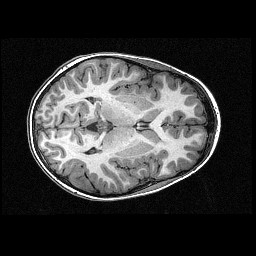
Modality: T1w
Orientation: axial
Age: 13
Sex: female
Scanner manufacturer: siemens
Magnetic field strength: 3 T
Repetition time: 2.3 s
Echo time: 0.00336 s